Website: bh-photo
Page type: address-validator
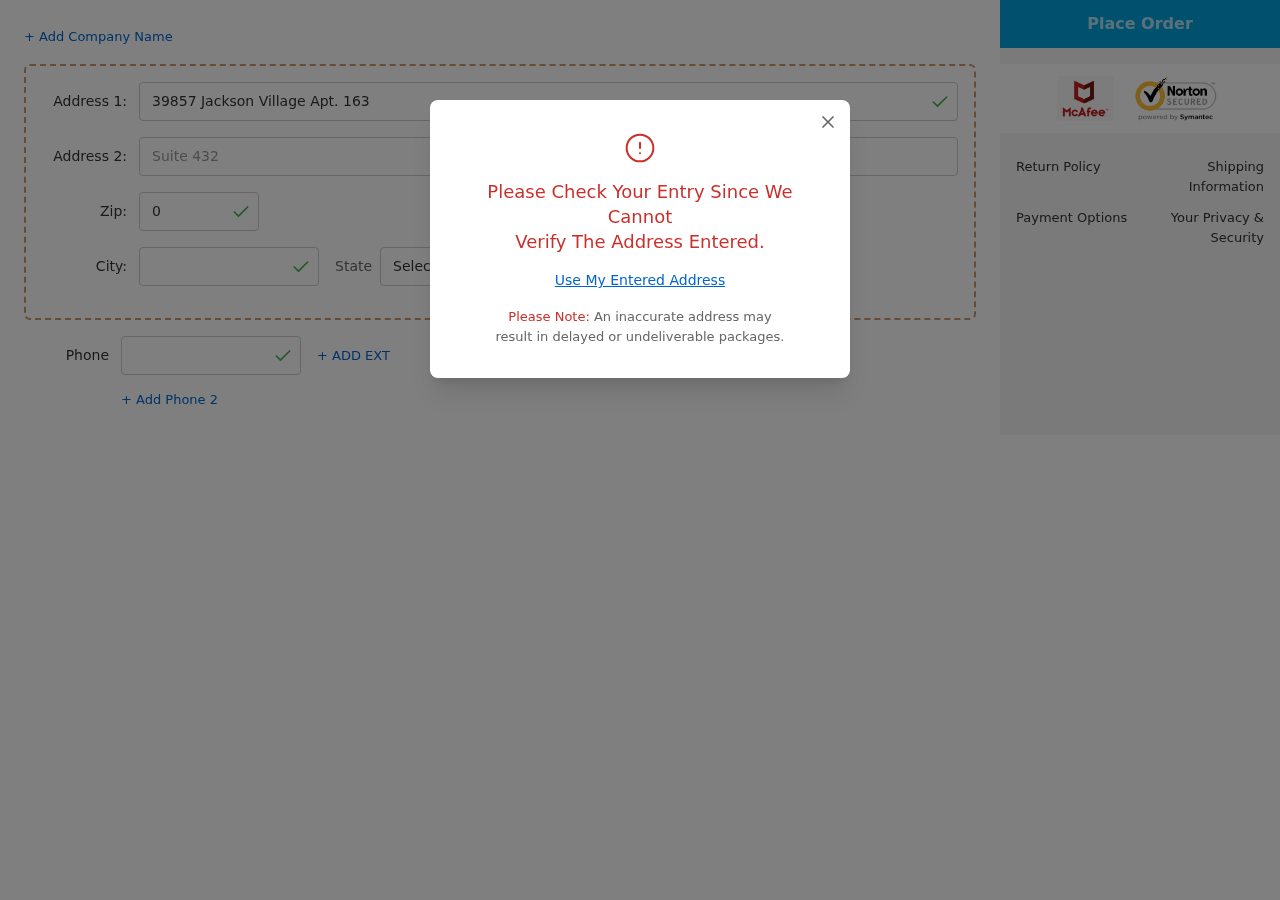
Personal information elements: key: PII_CITY
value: West Brendaville
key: PII_PHONE
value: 6817281690
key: PII_POSTCODE
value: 05556
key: PII_STATE_ABBR
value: VT
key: PII_STREET
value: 39857 Jackson Village Apt. 163
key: PII_STREET2
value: Suite 432